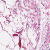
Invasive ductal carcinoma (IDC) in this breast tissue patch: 0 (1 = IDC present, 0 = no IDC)